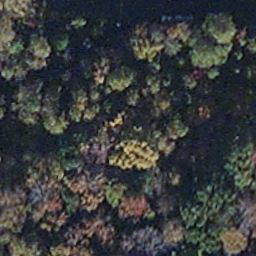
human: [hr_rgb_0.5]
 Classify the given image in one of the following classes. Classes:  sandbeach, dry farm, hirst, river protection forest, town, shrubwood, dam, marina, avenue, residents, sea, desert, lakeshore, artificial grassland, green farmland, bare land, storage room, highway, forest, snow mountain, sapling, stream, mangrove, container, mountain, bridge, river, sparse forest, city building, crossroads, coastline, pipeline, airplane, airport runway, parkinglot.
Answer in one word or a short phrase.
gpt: mangrove